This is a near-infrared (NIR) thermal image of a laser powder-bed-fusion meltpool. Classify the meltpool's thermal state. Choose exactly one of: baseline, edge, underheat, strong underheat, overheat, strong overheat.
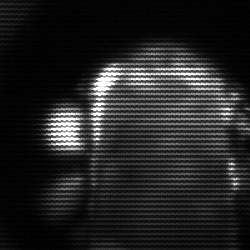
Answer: baseline